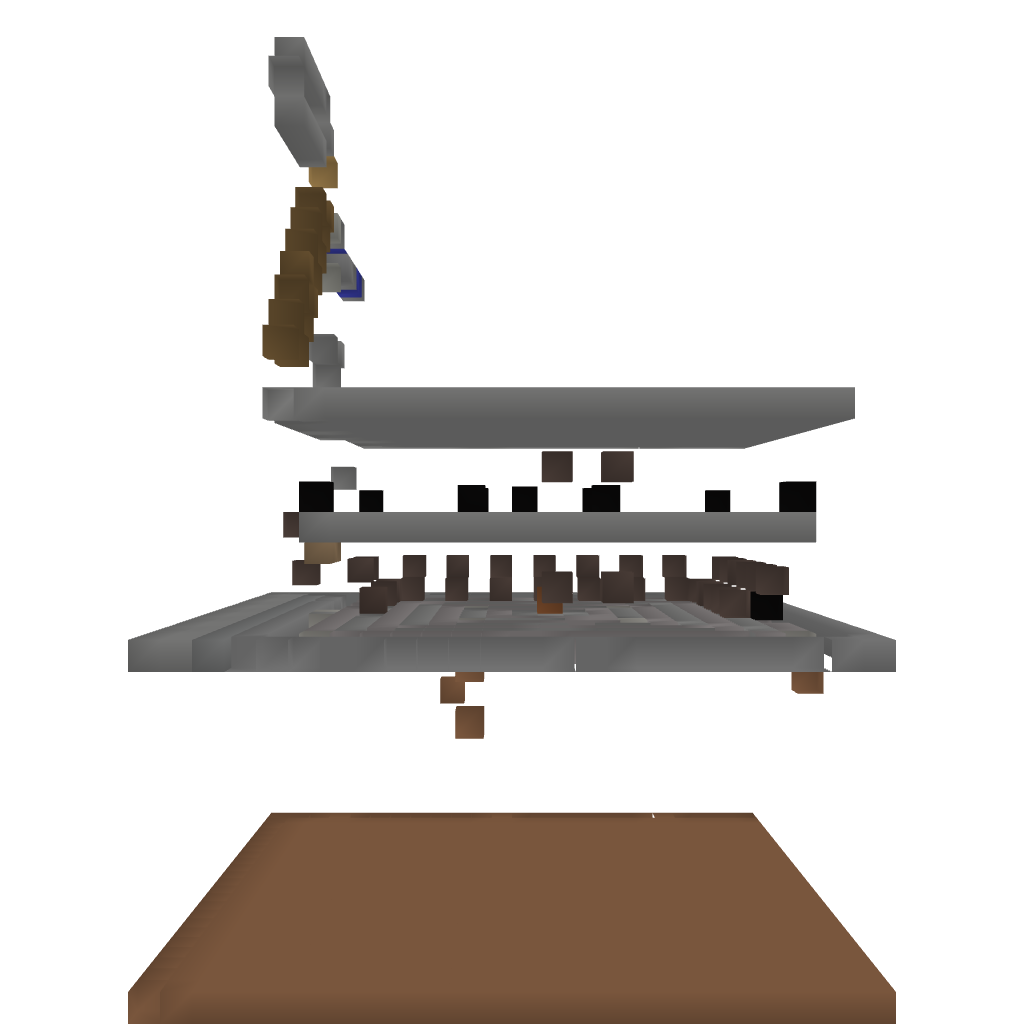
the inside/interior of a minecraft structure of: Lapis and Pickaxe Shop